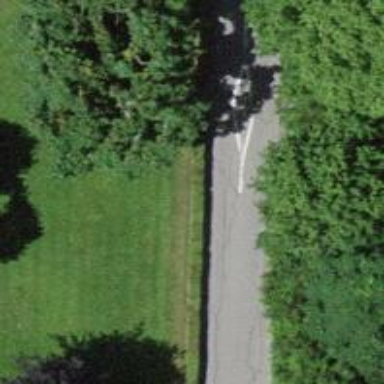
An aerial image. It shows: Bollard barrier.